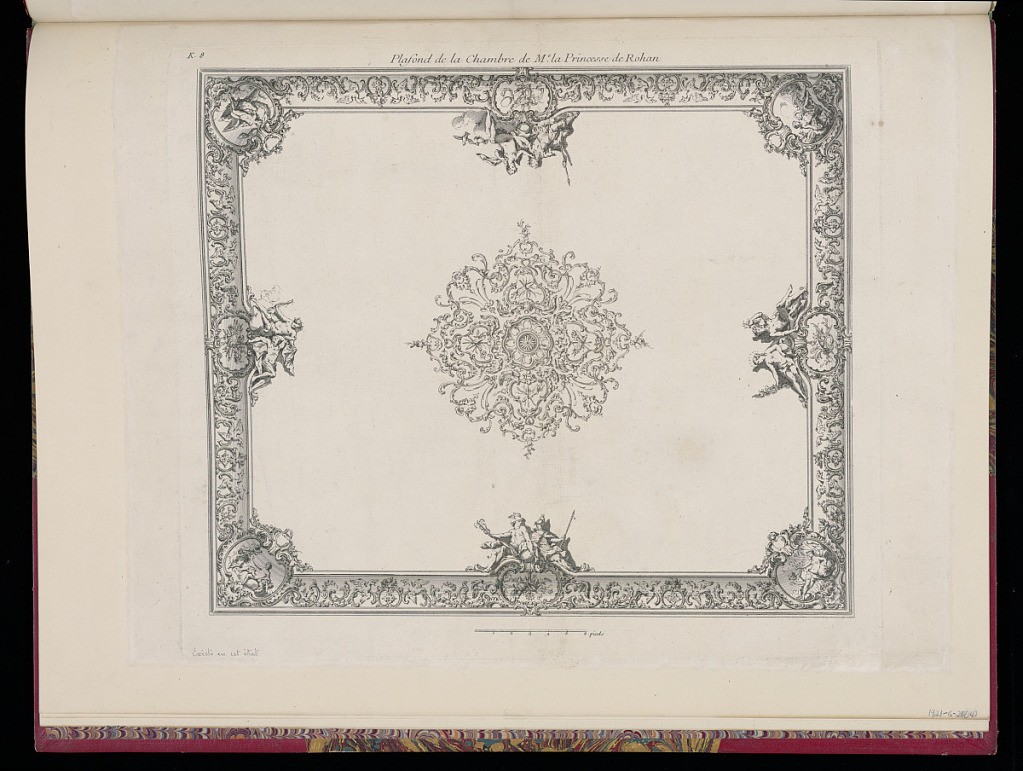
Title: Plafond de la Chambre de Me.la Princesse de Rohan
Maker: Germain Boffrand, French, 1667–1754
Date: after 1745
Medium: Etching and engraving on laid paper
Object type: Bound print
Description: Decoration of the ceiling of the bedroom of the princess de Rohan in the Hôtel de Soubise, currently a part of the French National Archives. The square ceiling has in its center a rocaille fleuron. The cornice is similarly ornamented with c-scrolls and s-scrolls. In the corners, and in the center of the edges, are cartouches with mythological scenes within, and carved mythological figures on top. The plate is numbered, but not signed. Comparative versions of this plate were signed with Pierre Edme Babel as the engraver.